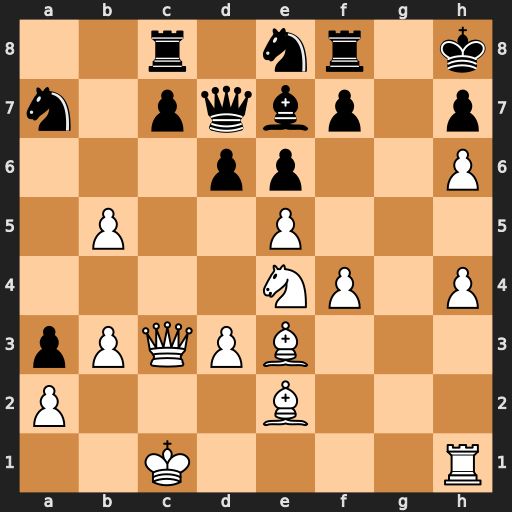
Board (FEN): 2r1nr1k/n1pqbp1p/3pp2P/1P2P3/4NP1P/pPQPB3/P3B3/2K4R
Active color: w
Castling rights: -
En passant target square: -
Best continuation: exd6+ Bf6 Nxf6 cxd6 Nxd7+